Question: I stuck on finding a way to get the list of friends above the messenger :

This list contains the "most used friends" in facebook messenger...
Facebook give us a way to get these information ?
Thank you
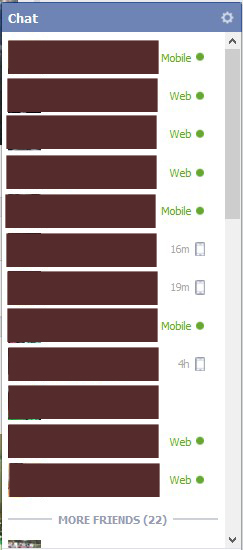
Answer: There is currently no API which returns the list of friends visible at the top of the chat window on Facebook.com